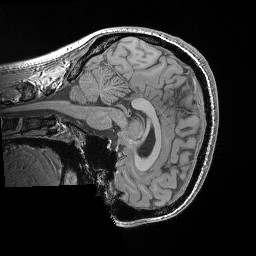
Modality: T1w
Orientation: sagittal
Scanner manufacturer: siemens
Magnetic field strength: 3 T
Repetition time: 0.02 s
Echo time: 0.00492 s